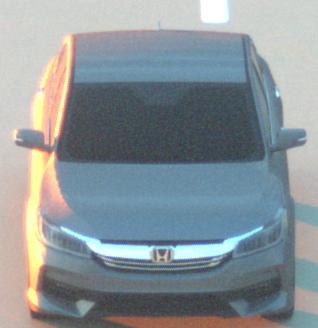
Make: Honda
Model: Accord Hybrid
Detailed model: 9. Generation
Model produced from: 2015
Model produced until: 2019
Doors: 4
Color: gray
Road condition: dry road
Daytime: sunrise or sunset
Contrast: medium contrast